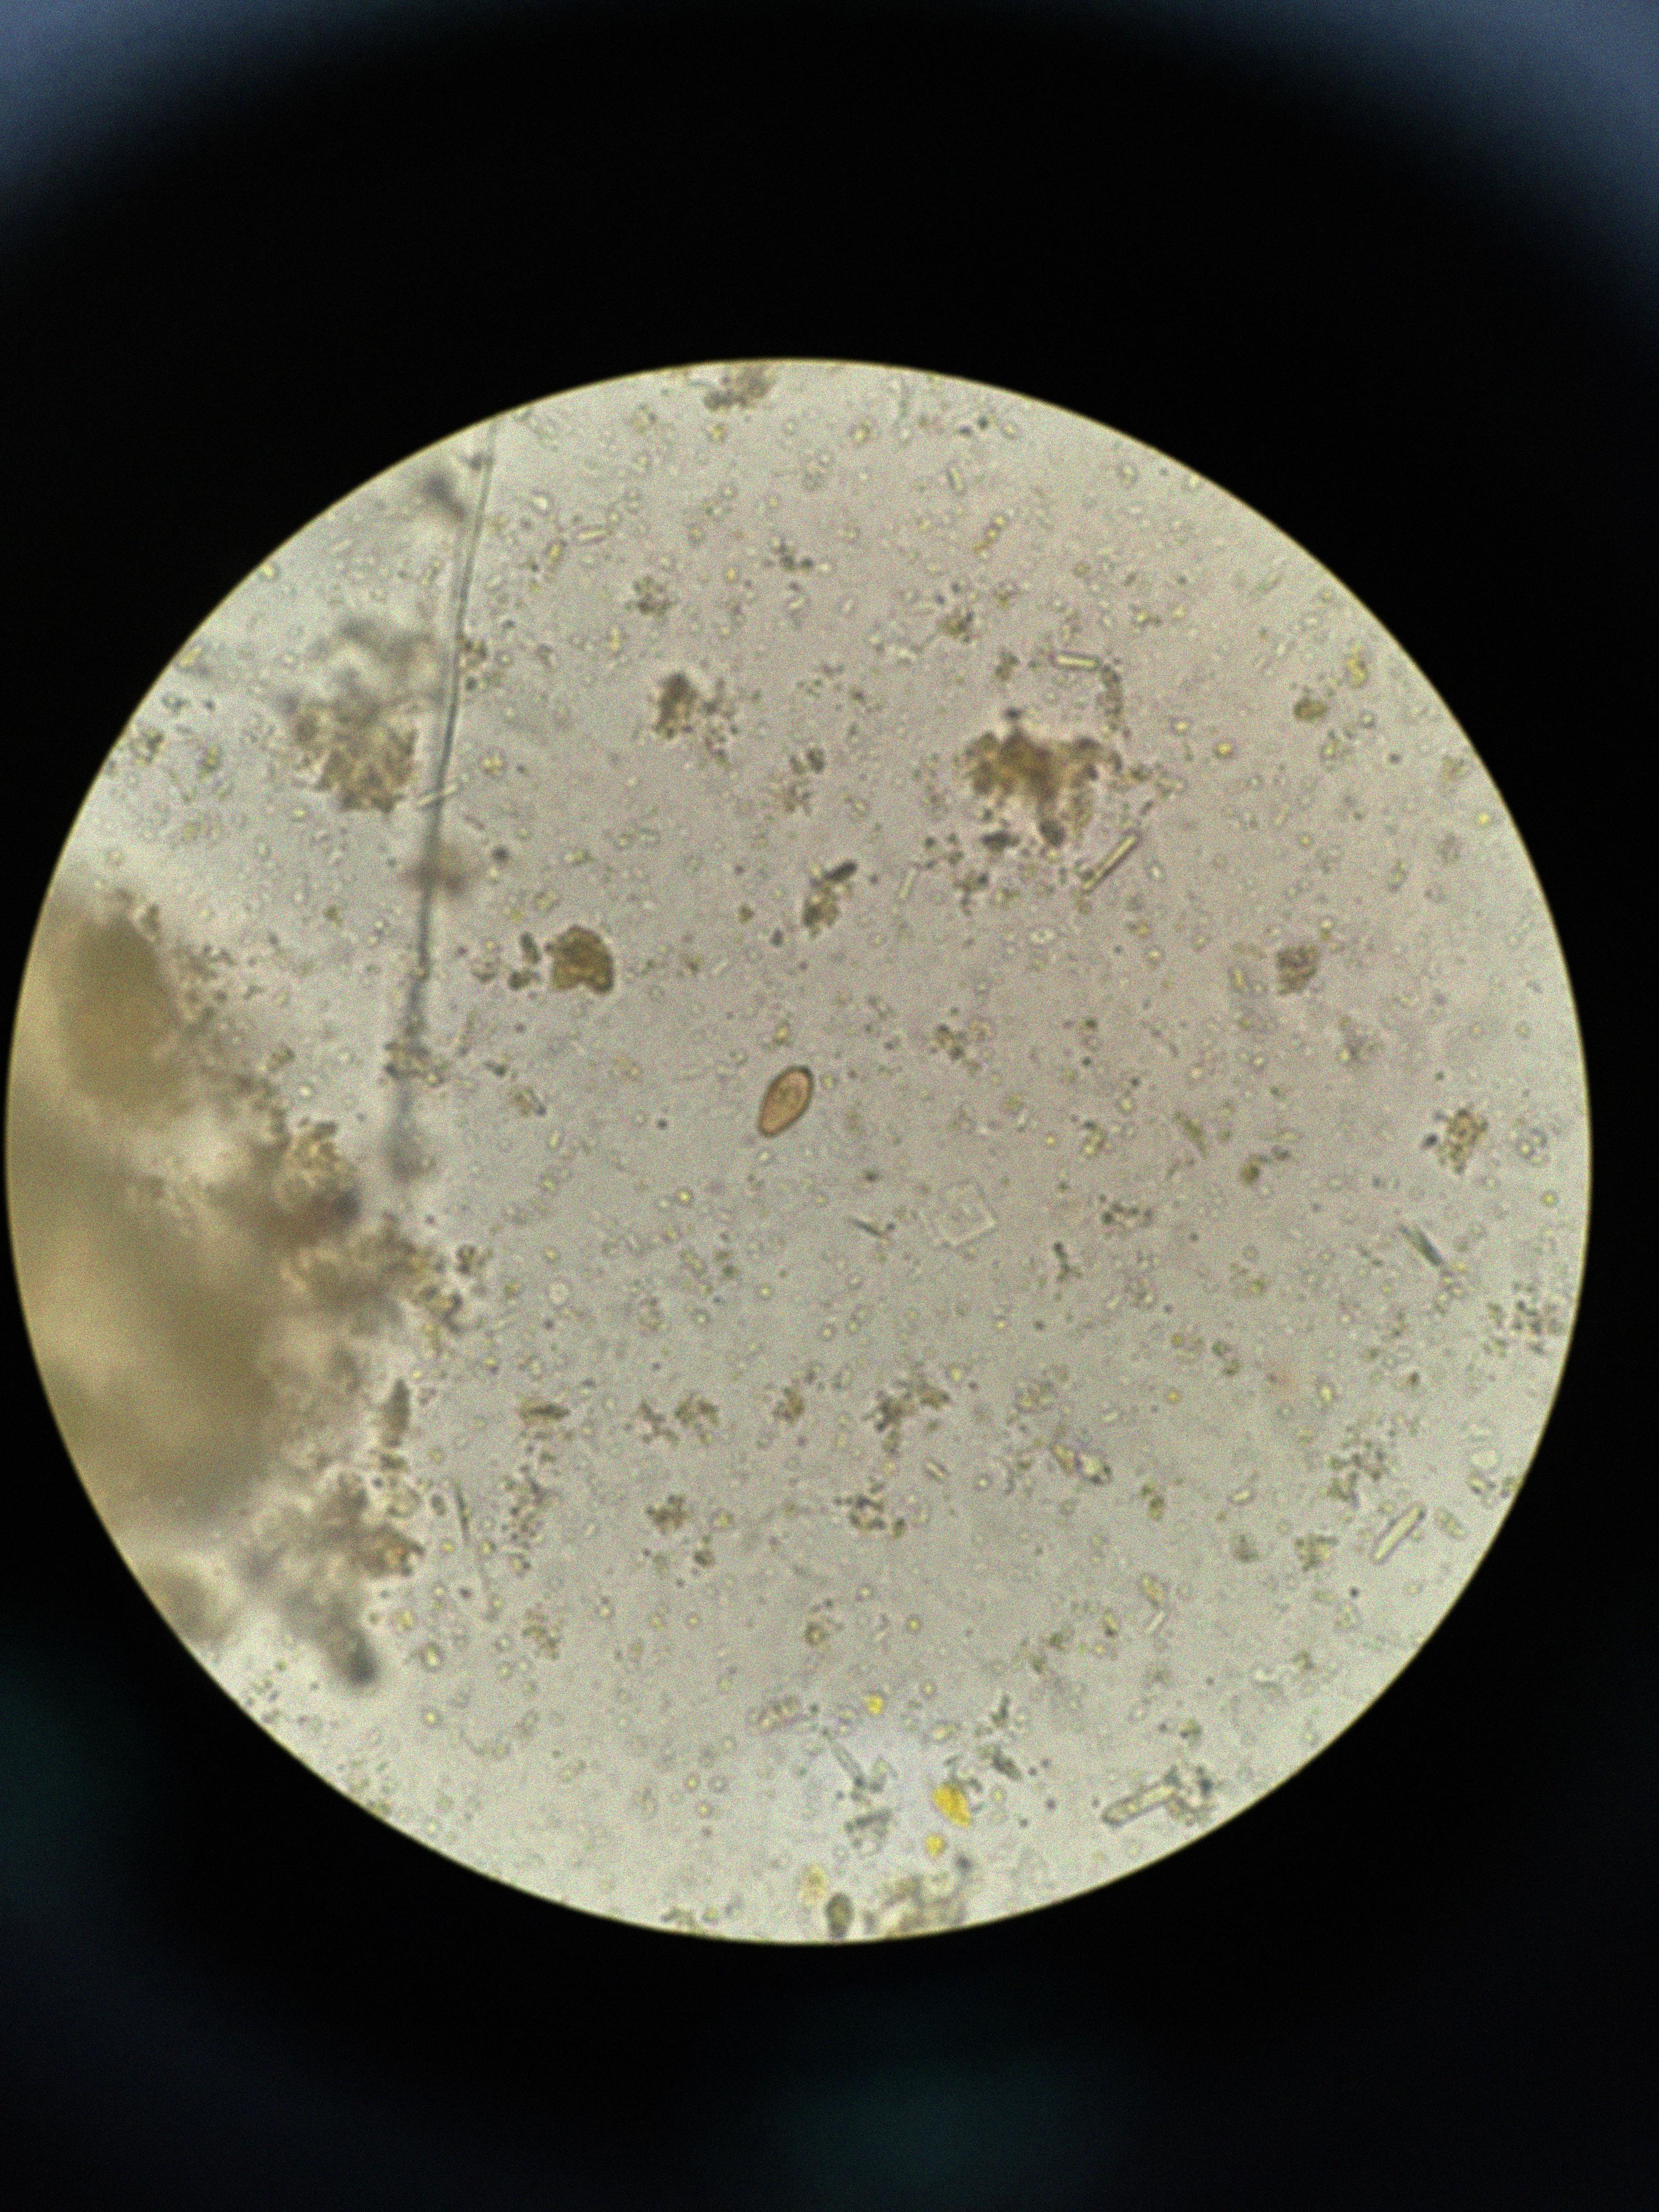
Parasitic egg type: Opisthorchis viverrine